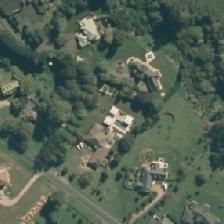
Land cover: urban_build_up